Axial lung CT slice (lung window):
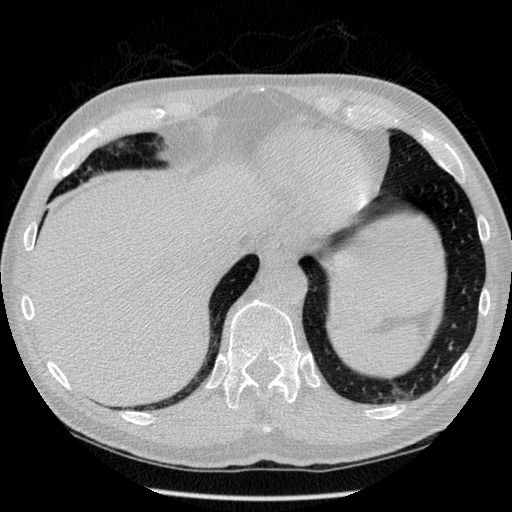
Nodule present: no